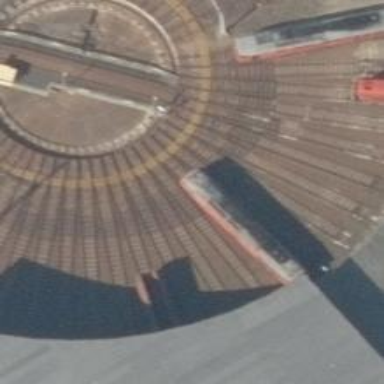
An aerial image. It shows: Railway turntable.